Question: I have two entities Like and . The relation between two entities contains where is and is .
Now I want to pass parameter like , and so on, on the query
'''
SELECT so FROM SmsOut so order by id desc
'''

Following is my code :
'''
String sql = "SELECT so FROM SmsOut so WHERE so.smsInId.mobileNumber =:mobileNumber AND so.smsInId.smsText =:smsText AND so.smsInId.shortCode =:shortCode between so.smsOutDate =:startDate and so.smsOutDate =:endDate order by id desc";
Query query = em.createQuery(sql);
query.setParameter("mobileNumber", mobileNumber);
query.setParameter("smsText", smsText);
query.setParameter("shortCode", shortCode);
query.setParameter("smsOutDate", startDate);
query.setParameter("smsOutDate", endDate);
smsOutList = query.getResultList();
'''
and exception is :
'''
SEVERE: line 1:188: expecting "and", found '='
java.lang.IllegalArgumentException: org.hibernate.hql.ast.QuerySyntaxException: expecting "and", found '=' near line 1, column 188 [SELECT so FROM com.f1soft.SMSC.entities.SmsOut so WHERE so.smsInId.mobileNumber =:mobileNumber AND so.smsInId.smsText =:smsText AND so.smsInId.shortCode =:shortCode between so.smsOutDate =:startDate and so.smsOutDate =:endDate order by id desc]
at org.hibernate.ejb.AbstractEntityManagerImpl.throwPersistenceException(AbstractEntityManagerImpl.java:624)
at org.hibernate.ejb.AbstractEntityManagerImpl.createQuery(AbstractEntityManagerImpl.java:96)
'''
Please Help me.
Thanks
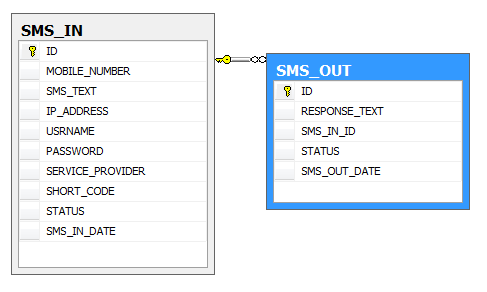
Answer: You haven't explained the JPA relationship between 'SmsIn' and 'SmsOut', so I'll assume 'SmsOut' has a 'getSmsIn()' with a relation on the 'id' field.
When you have an 'EntityManager em', you can call 'em.createQuery', which is like SQL 'prepare', and then 'setParameter':
'''
TypedQuery<SmsOut> q = em.createQuery("SELECT so FROM SmsOut so WHERE so.smsIn.mobileNumber = :number ORDER BY id DESC");
q.setParameter("number", "<PHONE>");
List<SmsOut> results = q.getResultList();
'''
See <URL> for the different ways you can specify the parameters.